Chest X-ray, AP view. Patient: 61 years old, sex F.
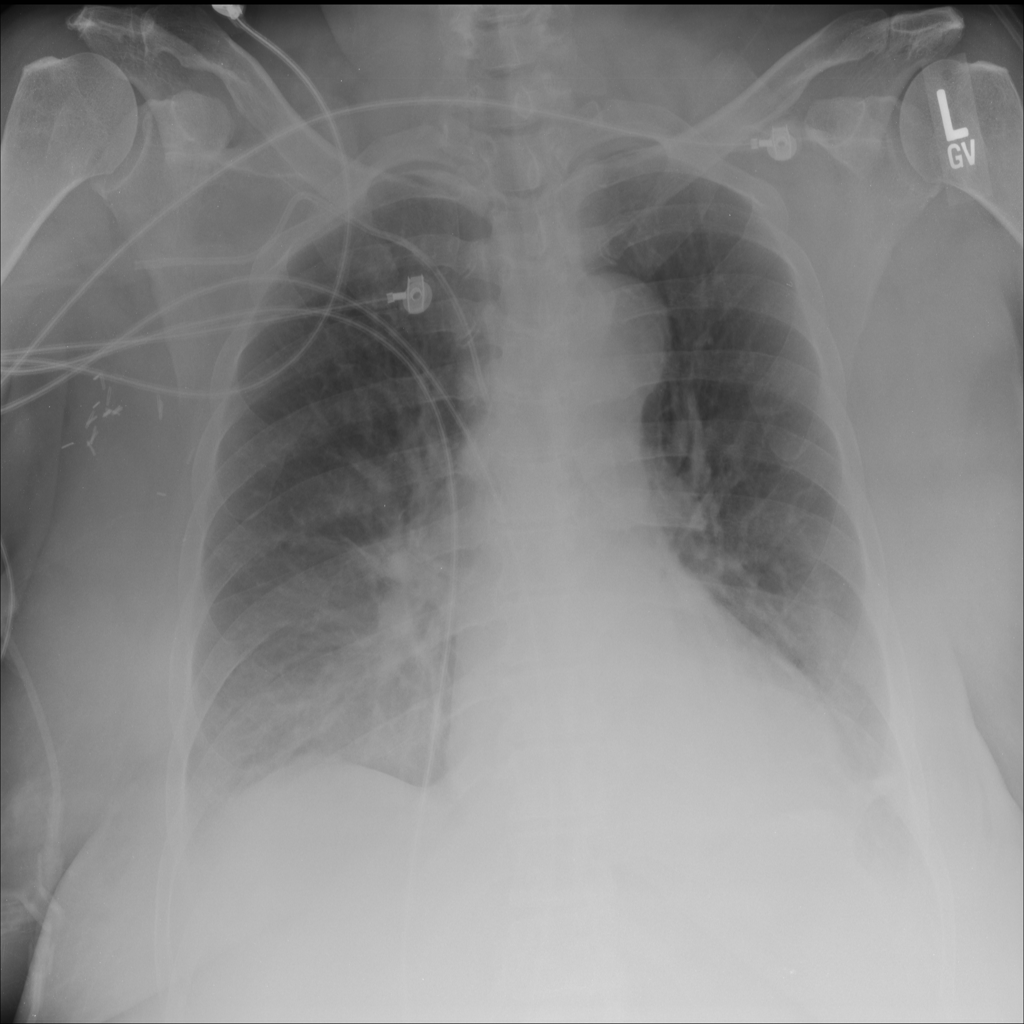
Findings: Atelectasis